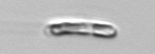
Label: Guinardia_striata